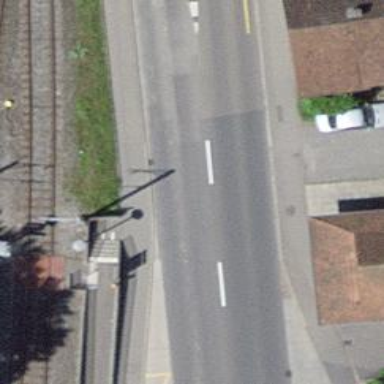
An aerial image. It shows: Footway with concrete surface.